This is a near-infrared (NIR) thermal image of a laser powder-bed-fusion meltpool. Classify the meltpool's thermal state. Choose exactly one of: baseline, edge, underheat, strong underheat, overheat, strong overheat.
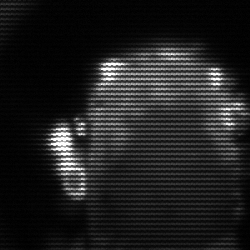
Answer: baseline